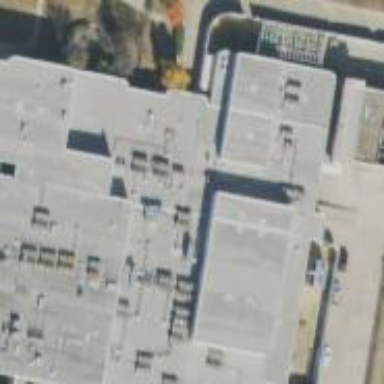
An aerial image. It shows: Flat-roofed commercial building.